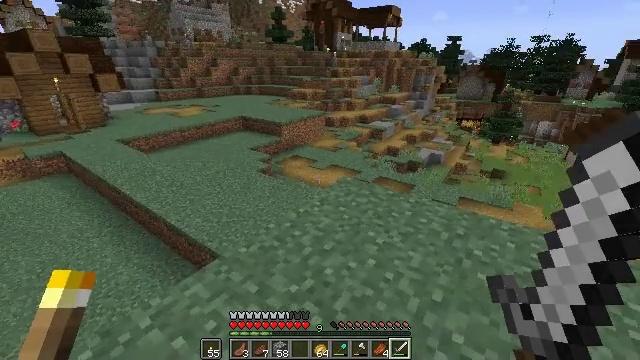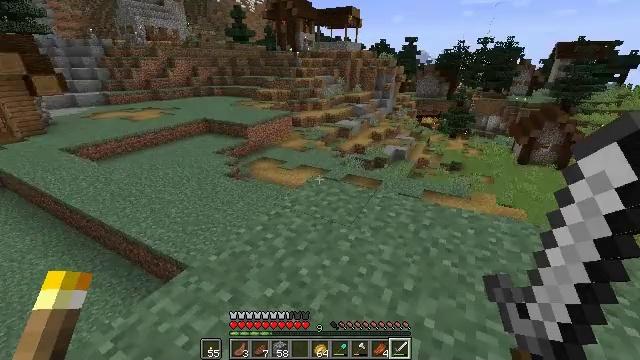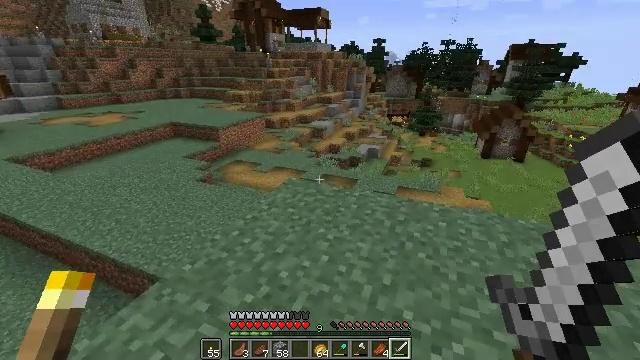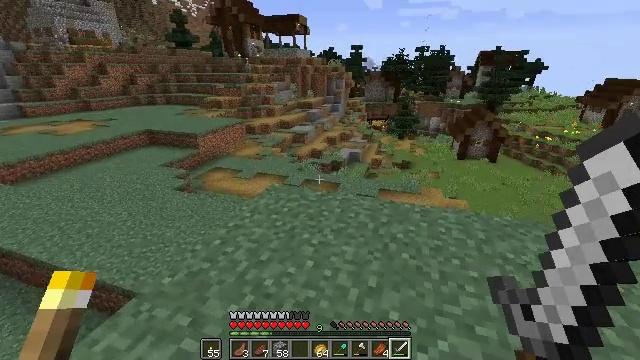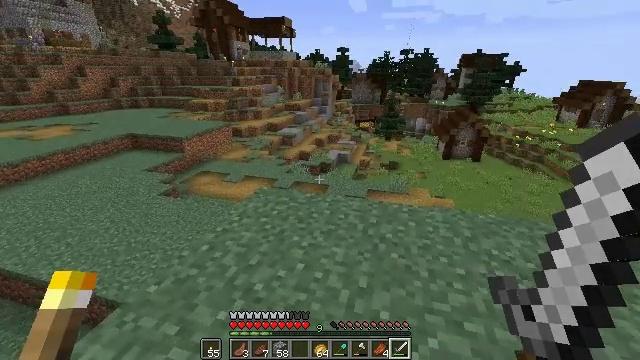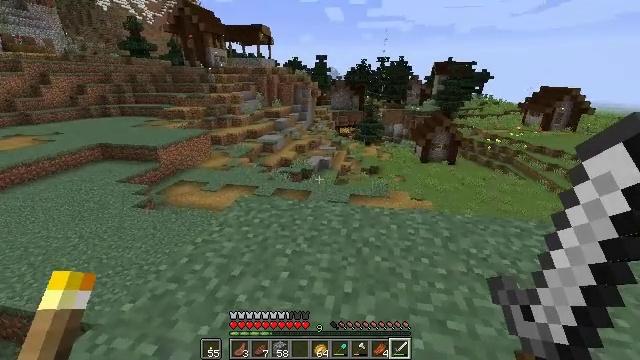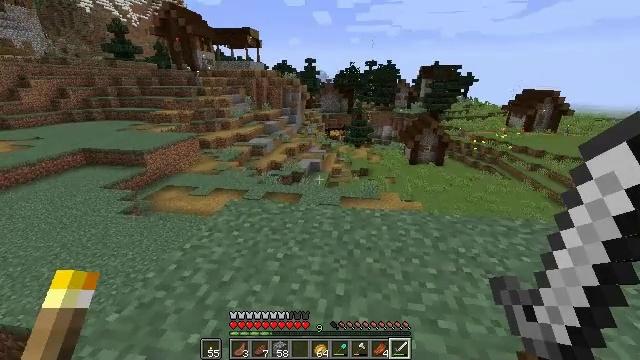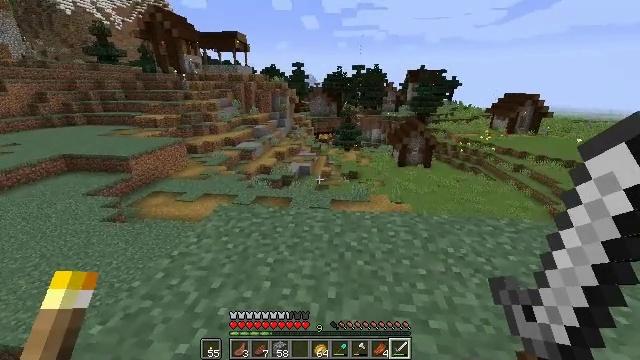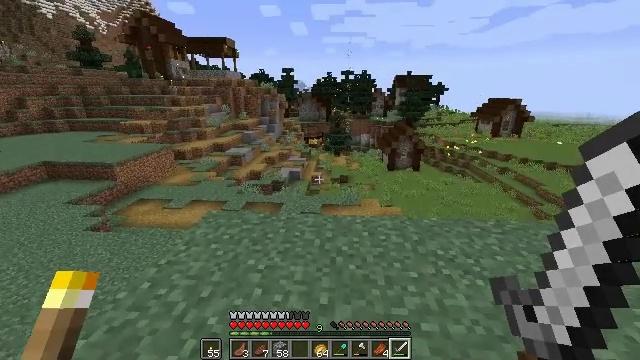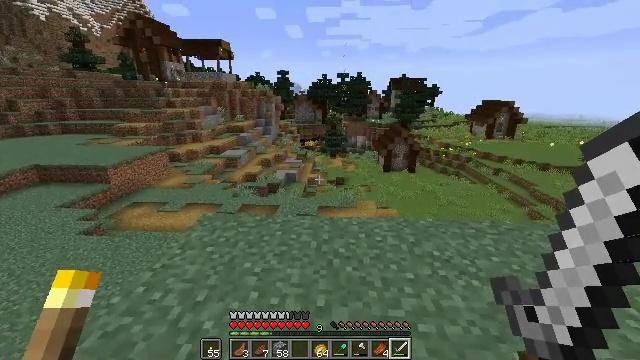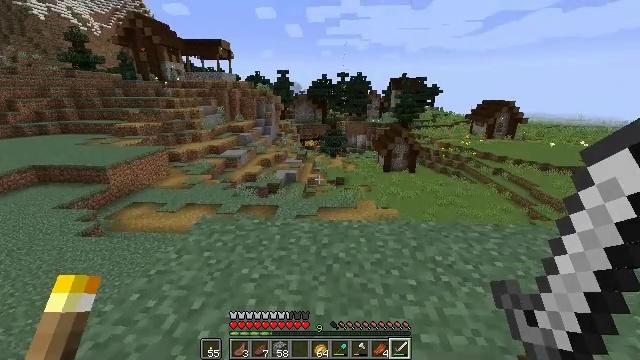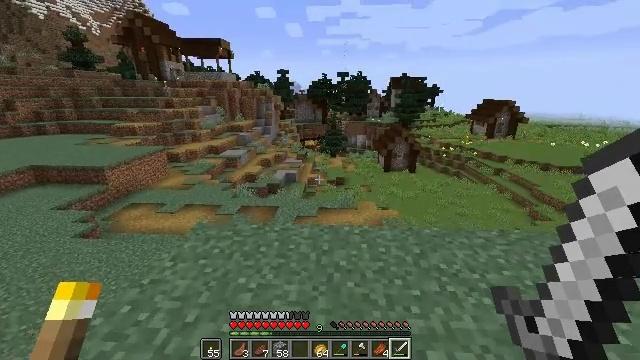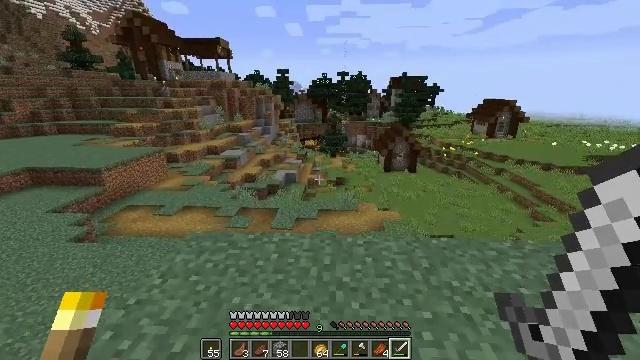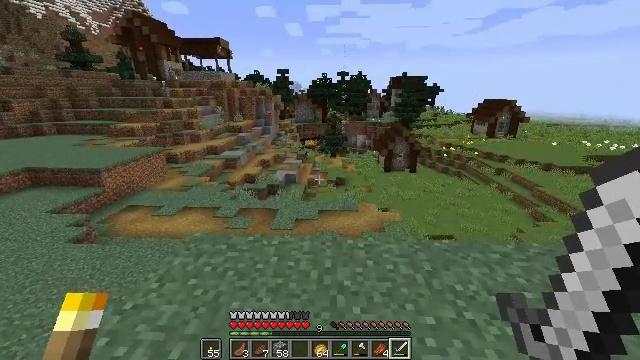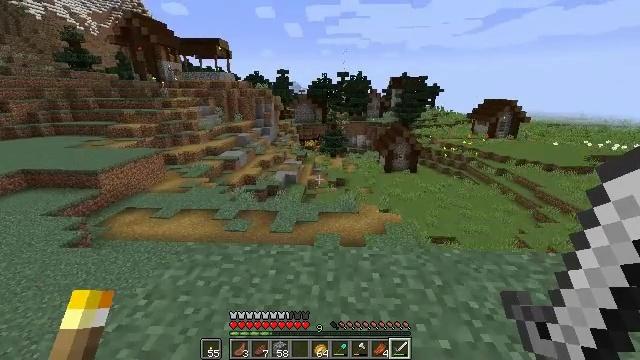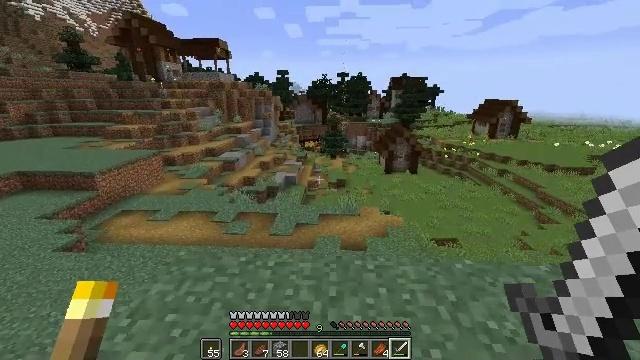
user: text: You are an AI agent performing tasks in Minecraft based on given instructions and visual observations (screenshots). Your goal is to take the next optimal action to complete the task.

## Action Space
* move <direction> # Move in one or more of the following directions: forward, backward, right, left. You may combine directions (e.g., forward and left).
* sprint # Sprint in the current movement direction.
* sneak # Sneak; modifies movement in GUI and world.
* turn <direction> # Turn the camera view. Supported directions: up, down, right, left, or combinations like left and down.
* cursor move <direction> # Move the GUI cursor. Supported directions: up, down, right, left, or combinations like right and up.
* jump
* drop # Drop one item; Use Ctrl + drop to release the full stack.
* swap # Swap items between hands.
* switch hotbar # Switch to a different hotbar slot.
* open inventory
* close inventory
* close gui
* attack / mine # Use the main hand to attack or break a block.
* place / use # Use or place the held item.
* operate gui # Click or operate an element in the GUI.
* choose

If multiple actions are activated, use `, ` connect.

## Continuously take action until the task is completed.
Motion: motion action
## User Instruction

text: Use a furnace to make a baked potato.
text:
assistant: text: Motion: turn right
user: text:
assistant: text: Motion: turn right
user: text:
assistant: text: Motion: turn right and up
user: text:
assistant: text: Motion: turn right
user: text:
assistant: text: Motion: turn right and up
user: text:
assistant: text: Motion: turn right
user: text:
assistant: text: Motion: turn right
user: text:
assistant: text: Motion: turn right and up
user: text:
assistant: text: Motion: no_op
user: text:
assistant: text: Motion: move forward
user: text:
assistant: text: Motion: move forward
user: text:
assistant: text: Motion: move forward
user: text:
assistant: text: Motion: move forward
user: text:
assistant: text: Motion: move forward
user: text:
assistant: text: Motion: move forward
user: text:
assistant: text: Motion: move forward
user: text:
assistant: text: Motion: move forward, turn down
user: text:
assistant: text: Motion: move forward, turn right and down
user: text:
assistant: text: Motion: turn right and down
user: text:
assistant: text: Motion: turn right and down
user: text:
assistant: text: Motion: turn right and down
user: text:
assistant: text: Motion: turn right
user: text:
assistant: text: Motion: turn right
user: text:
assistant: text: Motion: no_op
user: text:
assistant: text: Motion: no_op
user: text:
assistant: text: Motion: no_op
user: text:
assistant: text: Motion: no_op
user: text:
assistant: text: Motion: no_op
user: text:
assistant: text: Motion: no_op
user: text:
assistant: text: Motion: no_op